Aerial crown-view tile of a tropical tree (Barro Colorado Island, Panama), acquired 20241216:
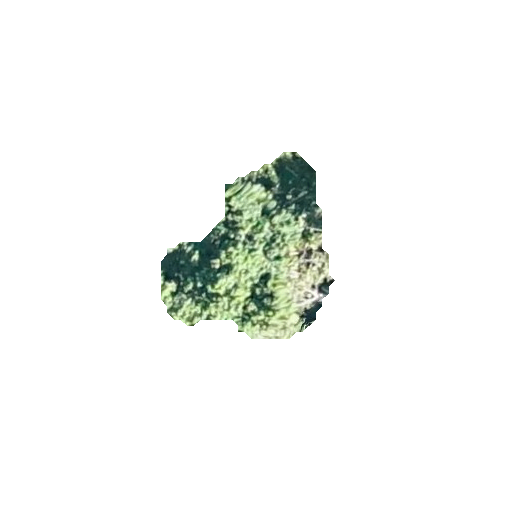
Species: Inga marginata
GBIF accepted scientific name: Inga marginata
Crown area: 30.073 m²